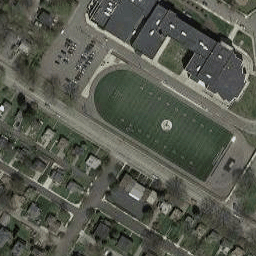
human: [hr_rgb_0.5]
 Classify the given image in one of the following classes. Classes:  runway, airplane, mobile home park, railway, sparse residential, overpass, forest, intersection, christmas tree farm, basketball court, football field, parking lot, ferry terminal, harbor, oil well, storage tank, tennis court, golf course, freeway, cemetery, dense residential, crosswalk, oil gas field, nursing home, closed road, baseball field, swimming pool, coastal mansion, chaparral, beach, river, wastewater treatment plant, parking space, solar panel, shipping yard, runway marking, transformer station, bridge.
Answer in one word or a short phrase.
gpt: football field